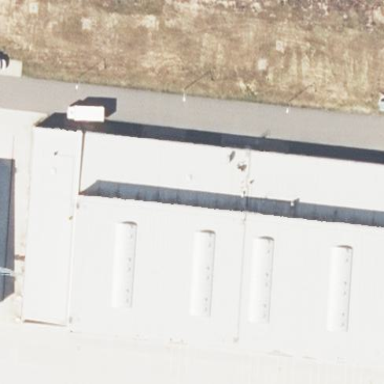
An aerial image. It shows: Hangar building.